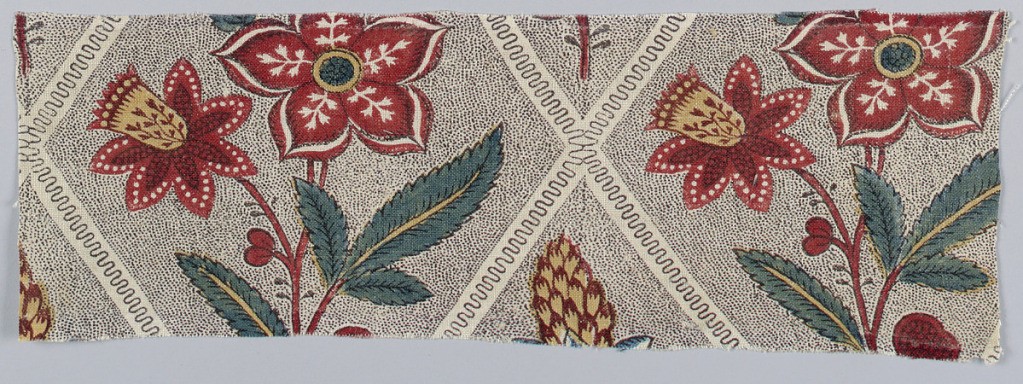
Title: Fragment
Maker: Oberkampf & Cie., Jouy-en-Josas, France, 1759–1815
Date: late 18th century
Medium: cotton Technique: block printed on plain weave foundation (black, red and yellow); blue brushed over yellow for green
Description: Flower in diamond grid on picottage background.